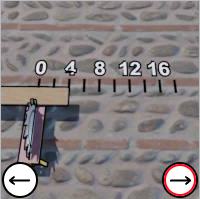
Task: length
Answer: 4
First scale value: 4.0